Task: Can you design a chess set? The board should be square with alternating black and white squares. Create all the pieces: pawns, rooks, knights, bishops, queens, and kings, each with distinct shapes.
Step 1627:
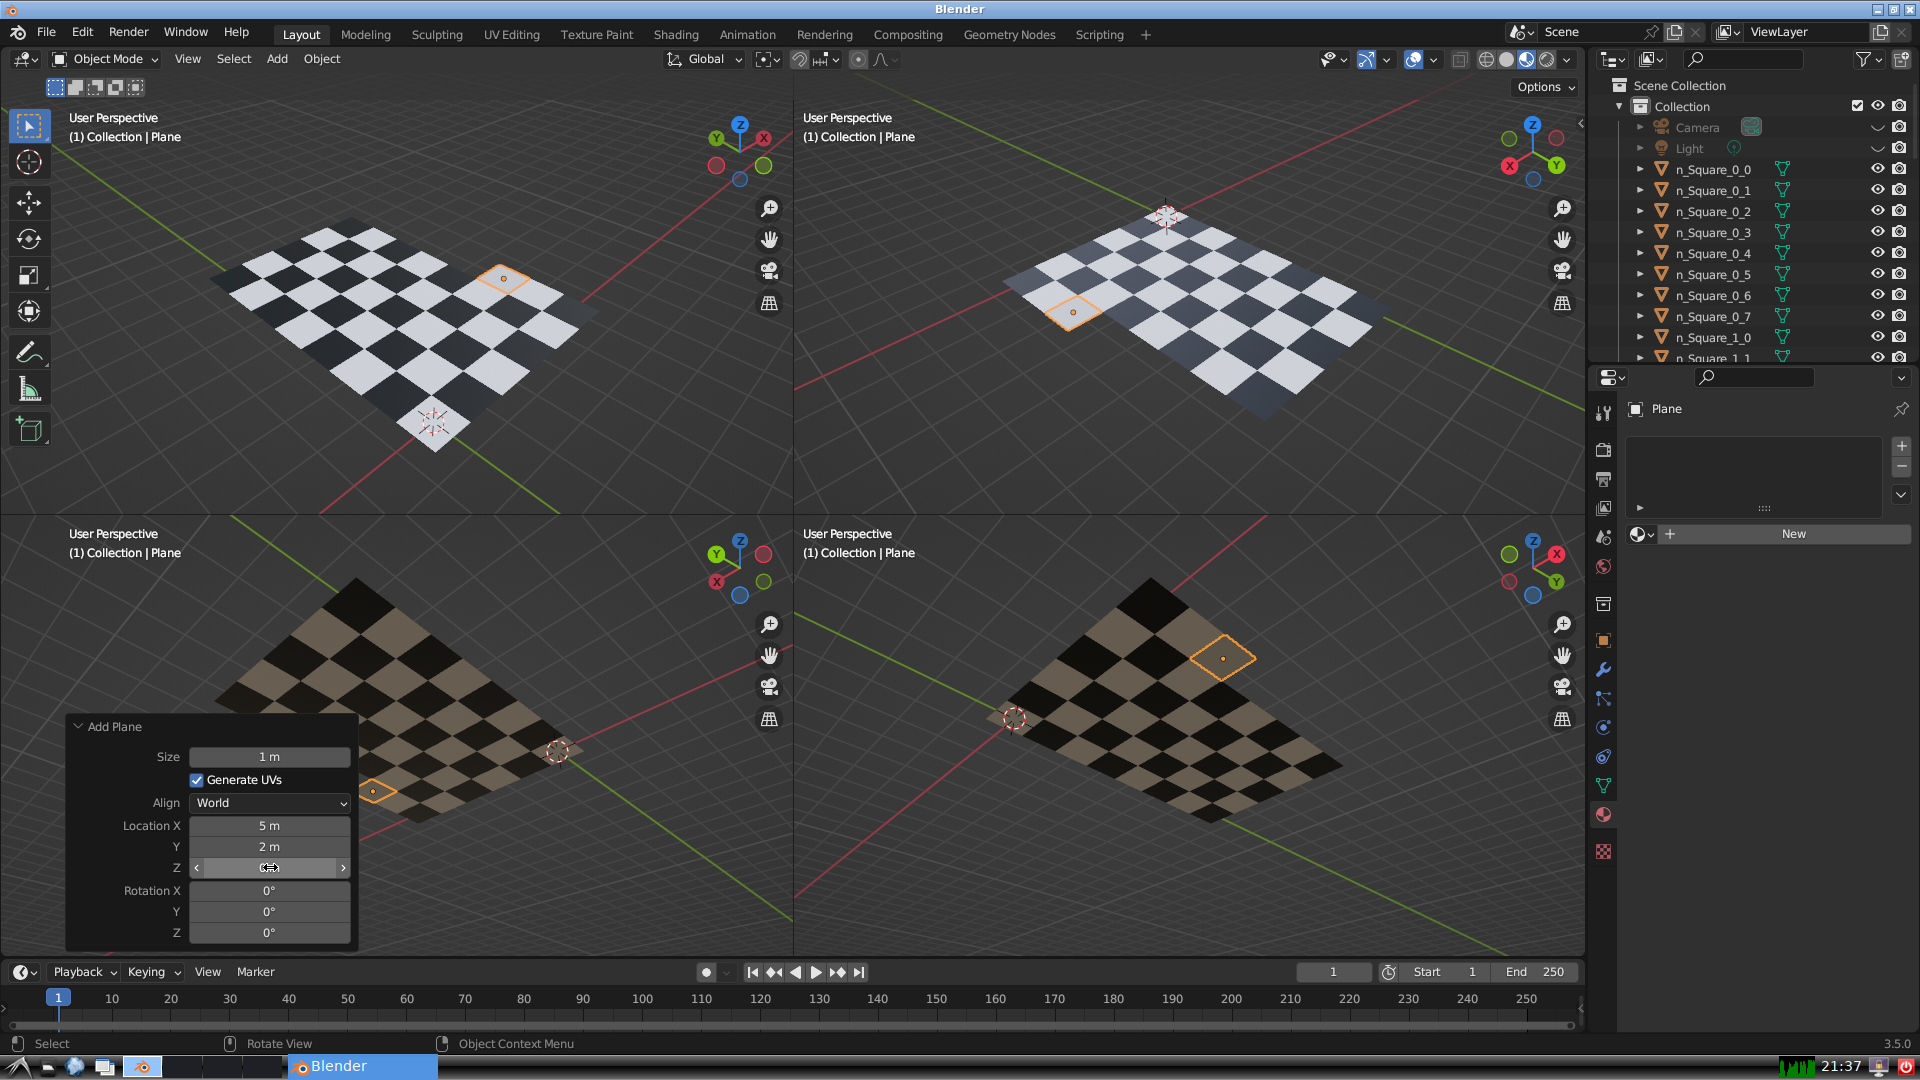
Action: click: no